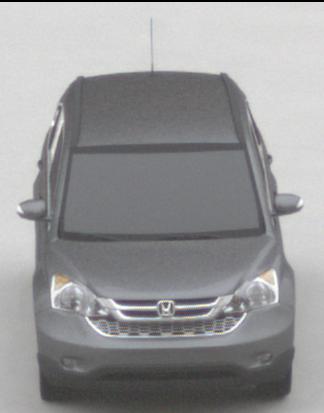
Make: Honda
Model: CR-V
Detailed model: CR-V (III) (04/10 - 10/12)
Model produced from: 2010
Model produced until: 2012
Doors: 5
Color: gray
Road condition: dry road
Daytime: midday
Contrast: low contrast